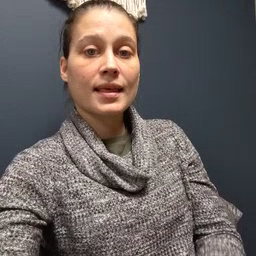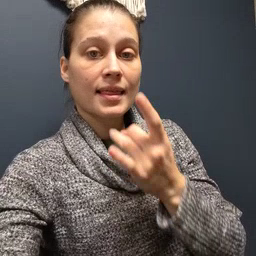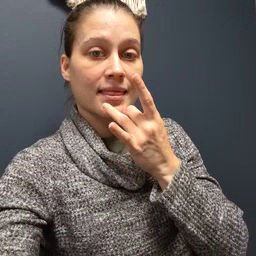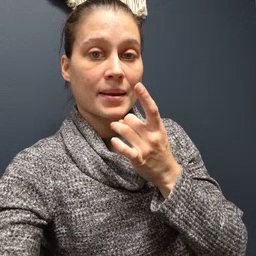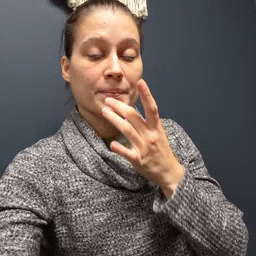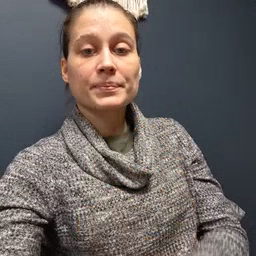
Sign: lamp